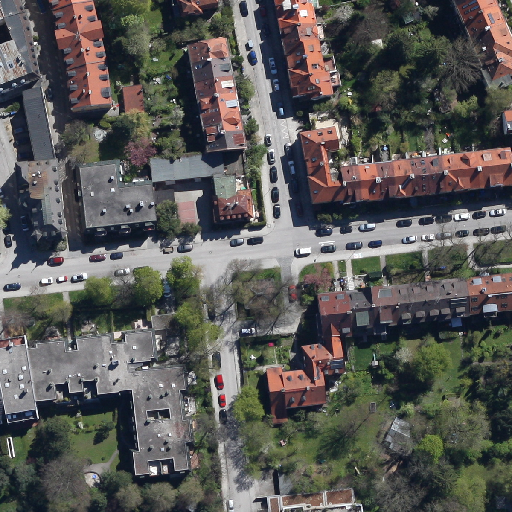
Referring expression: car in the parking area